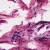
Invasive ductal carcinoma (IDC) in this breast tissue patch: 0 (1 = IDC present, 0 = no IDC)